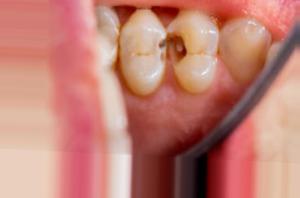
Condition: Caries